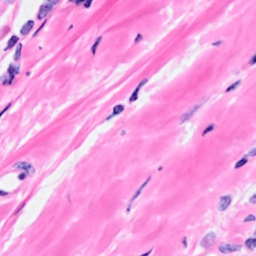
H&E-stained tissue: Breast